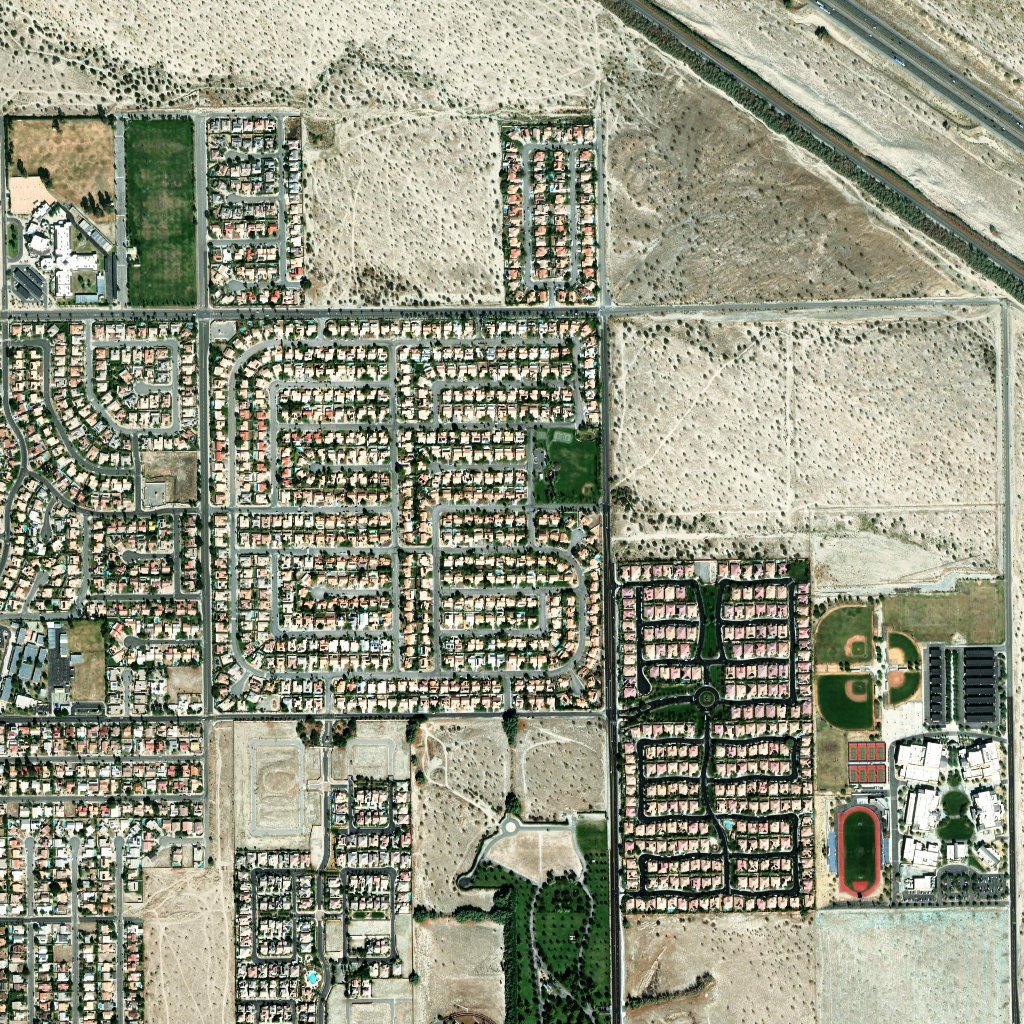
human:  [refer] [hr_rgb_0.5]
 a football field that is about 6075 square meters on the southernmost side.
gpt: <box>[[82, 80, 85, 85, 0]]</box>